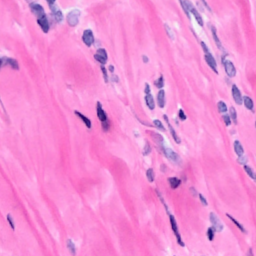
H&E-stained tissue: Breast